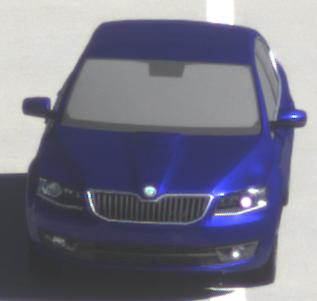
Make: Skoda
Model: Octavia 1.2 TSI
Detailed model: Octavia (III) Limousine
Model produced from: 2013/02
Model produced until: 2015/04
Doors: 5
Color: blue
Road condition: dry road
Daytime: midday
Contrast: high contrast